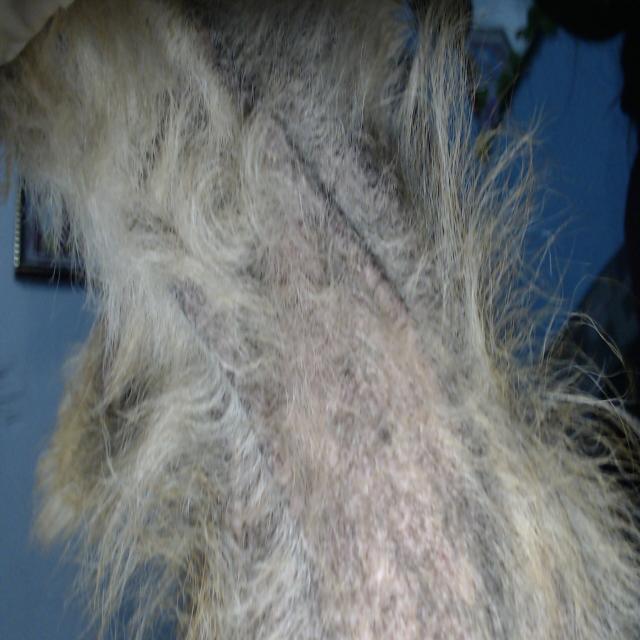
Canine demodicosis (Demodex mange) — caused by Demodex canis mites. Presents with alopecia, follicular papules, pustules, and comedones. Often localized on face and forelimbs.